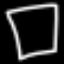
Label: square